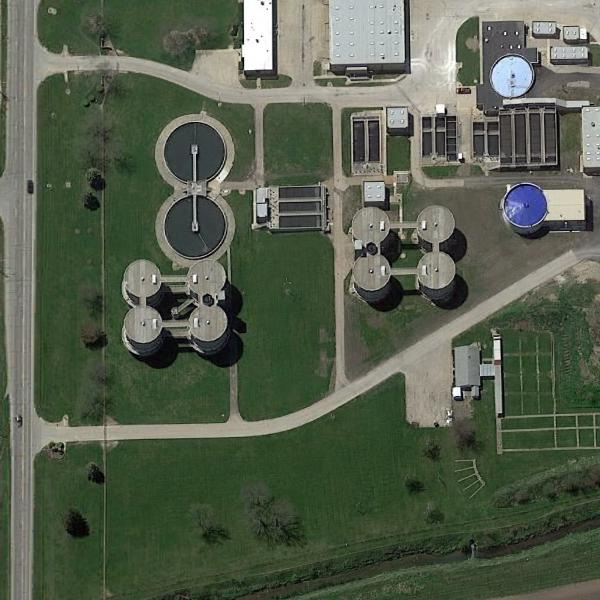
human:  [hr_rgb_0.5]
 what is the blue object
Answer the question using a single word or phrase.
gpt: storage tank